Aerial crown-view tile of a tropical tree (Barro Colorado Island, Panama), acquired 20240813:
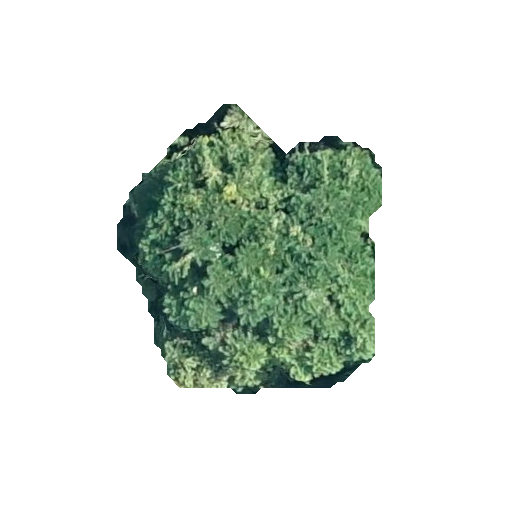
Species: Jacaranda copaia
GBIF accepted scientific name: Jacaranda copaia
Crown area: 86.559 m²